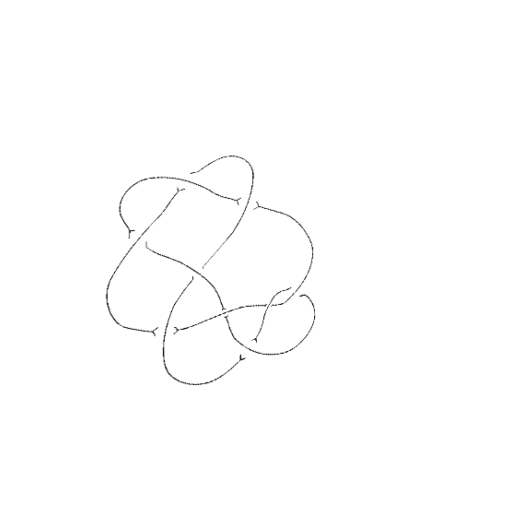
Crossing number: 9